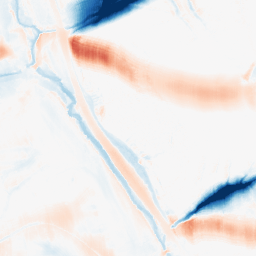
Category: morphological
Decomposition family: morphological_ellipse
Decomposition parameters: operation: average
width: 50
height: 20
Upsampling method: regularized
Upsampling parameters: scale: 2
lambda_reg: 0.01
Upsampling scale: 2